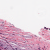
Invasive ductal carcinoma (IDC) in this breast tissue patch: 1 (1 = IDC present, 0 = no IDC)